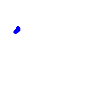
Particle: pion